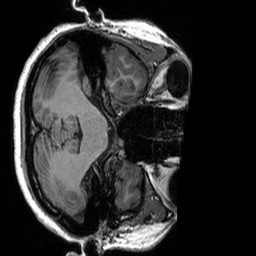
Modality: T1w
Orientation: axial
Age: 22
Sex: male
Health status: healthy
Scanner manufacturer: siemens
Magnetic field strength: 3 T
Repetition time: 2.3 s
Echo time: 0.00298 s